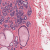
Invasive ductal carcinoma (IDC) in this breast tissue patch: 0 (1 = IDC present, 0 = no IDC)